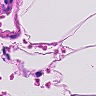
Metastatic tissue present: no